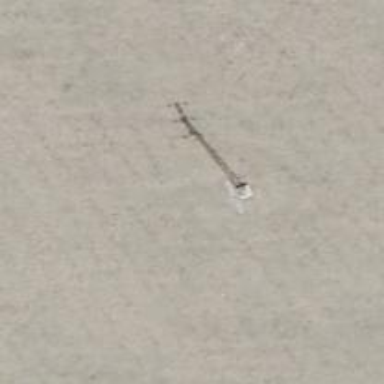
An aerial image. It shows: Power pole.